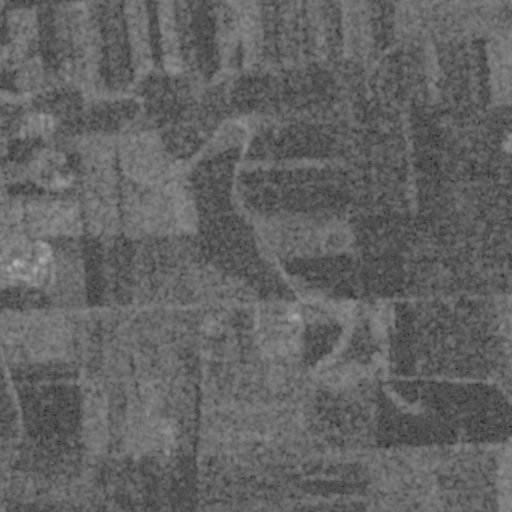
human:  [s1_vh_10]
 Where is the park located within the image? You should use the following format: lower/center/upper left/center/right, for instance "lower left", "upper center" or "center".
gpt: The park is located in the upper left of the image.
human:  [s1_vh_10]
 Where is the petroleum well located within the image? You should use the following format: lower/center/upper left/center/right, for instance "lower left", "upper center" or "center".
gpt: The petroleum well is located in the center left of the image.
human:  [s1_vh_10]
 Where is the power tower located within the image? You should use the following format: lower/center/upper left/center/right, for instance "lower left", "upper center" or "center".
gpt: There is no power tower in the image.

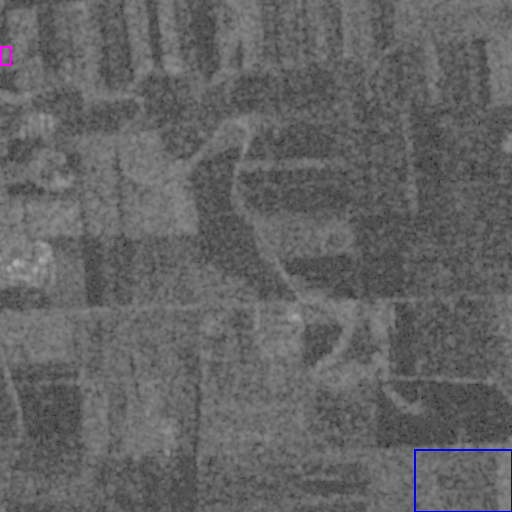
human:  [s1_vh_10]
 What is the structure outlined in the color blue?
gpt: The structure outlined in blue is a crop field.
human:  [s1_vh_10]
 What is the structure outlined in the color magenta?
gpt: The structure outlined in magenta is a park.
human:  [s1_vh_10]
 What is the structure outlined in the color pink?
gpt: There is no pink outline.